Question: I'm making a program that imitates the guess-who game where questions are asked in order to determine who the secret person is.
I'm just kind of stuck on how to categorize my questions in a way that it will be the most efficient, the characters have 6 different attributes, Shirt, Hair, Eye, Smiling, Hair, Glasses.

I already wrote a program to this but my decision tree was so inefficient that it asked around 10-30 questions. My aim is to find an algorithm thats between 6-10 questions.
If it helps I'll provide the my old tree to show you what I'm talking about but I'm gonna make a new one based on what you guys think.
'''
if (g.hairIsColor(Color.BROWN) && g.eyeIsColor(Color.HAZEL) &&
g.isSmiling() && g.shirtIsColor(Color.GREEN) &&
g.isWearingGlasses())
a = "Emily";
if (g.hairIsColor(Color.BROWN) && g.shirtIsColor(Color.GREEN)) {
if (g.eyeIsColor(Color.BLUE))
a = "Alice";
else if (g.eyeIsColor(Color.GREEN))
a = "Frank";
else if (g.eyeIsColor(Color.BROWN) && g.isWearingGlasses())
a = "Bob";
else if (g.eyeIsColor(Color.BROWN))
a = "Dave"; // this might be an error for other brown hair
else
a = "Isabelle";
}
// NULL IT WAS EMILY FALSE
else if (g.hairIsColor(Color.BROWN) && g.shirtIsColor(Color.RED)) {
if (g.eyeIsColor(Color.GREEN))
a = "Philip";
else if (g.eyeIsColor(Color.BLUE) && !g.isSmiling())
a = "Wendy";
else if (g.eyeIsColor(Color.BLUE) && g.isWearingGlasses())
a = "Mallie";
else if (g.eyeIsColor(Color.BLUE))
a = "Nick";
else if (g.eyeIsColor(Color.BROWN) && g.isWearingHat())
a = "Robert";
else if (g.eyeIsColor(Color.BROWN) && g.isSmiling())
a = "Quinn";
}
else if (g.hairIsColor(Color.BLACK) && g.shirtIsColor(Color.BLUE)) {
if (!g.isSmiling())
a = "Carol";
else if (g.isWearingHat())
a = "Gertrude";
else
a = "Olivia";
}
else if (g.hairIsColor(Color.BROWN) && g.eyeIsColor(Color.BLUE))
a = "Tucker";
else if (g.hairIsColor(Color.BROWN) && g.eyeIsColor(Color.BROWN))
a = "Zander";
else if (g.hairIsColor(Color.BLOND) && g.shirtIsColor(Color.RED))
a = "Henry";
else if (g.hairIsColor(Color.BLOND) && g.shirtIsColor(Color.BLUE))
a = "Jack";
else if (g.hairIsColor(Color.BLACK) && g.eyeIsColor(Color.HAZEL))
a = "Karen";
else if (g.hairIsColor(Color.BLACK) && g.isWearingHat())
a = "Xavier";
else if (g.hairIsColor(Color.BLACK))
a = "Ursula";
else if (g.hairIsColor(Color.RED) && g.shirtIsColor(Color.GREEN))
a = "Yasmine";
else if (g.eyeIsColor(Color.BLUE))
a = "Larry";
else if (g.isWearingHat())
a = "Sarah";
else if (g.isSmiling())
a = "Victor";
return a;
'''
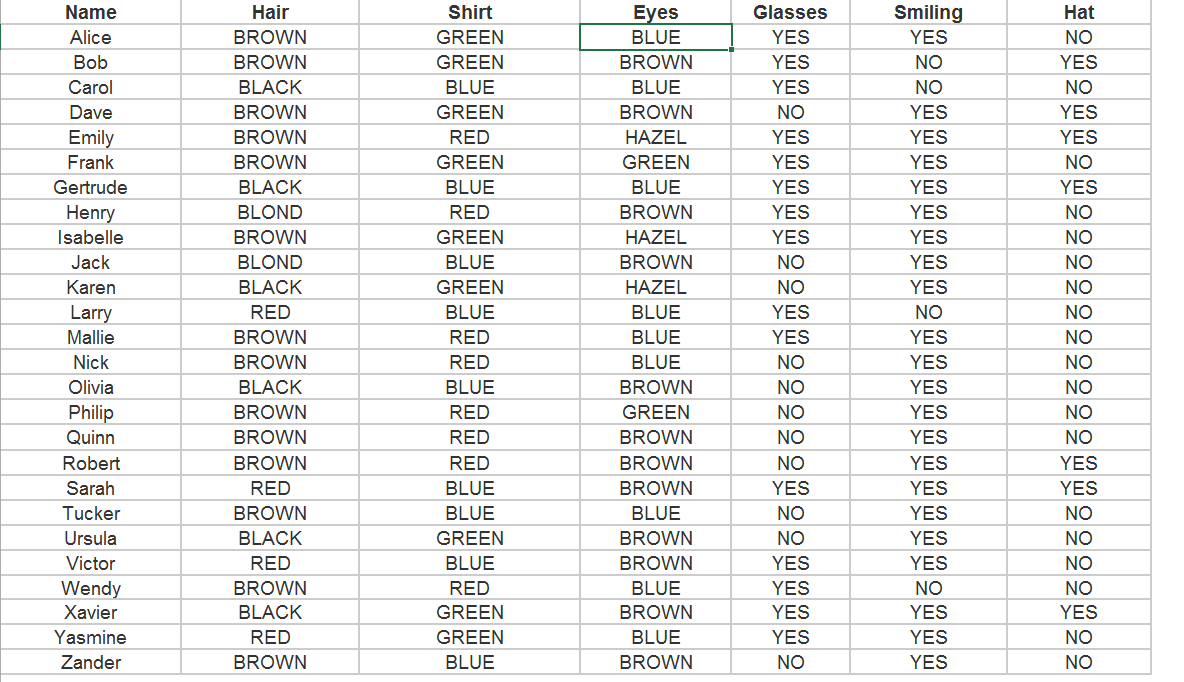
Answer: This a probability problem :
The most efficient way to answer a problem is to ask a question that is the closest of 50%/50% probability.
For example if there is half girls and half men statistically asking the question "Is it a man?" is the better choice possible.
So you might want for questions to test all questions possible and find the one closest to 50/50 with the remaining people.
<URL>